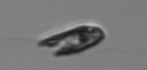
Label: Chrysochromulina_lanceolata